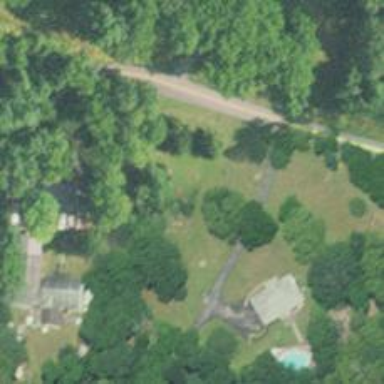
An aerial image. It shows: Driveway leading to service road.